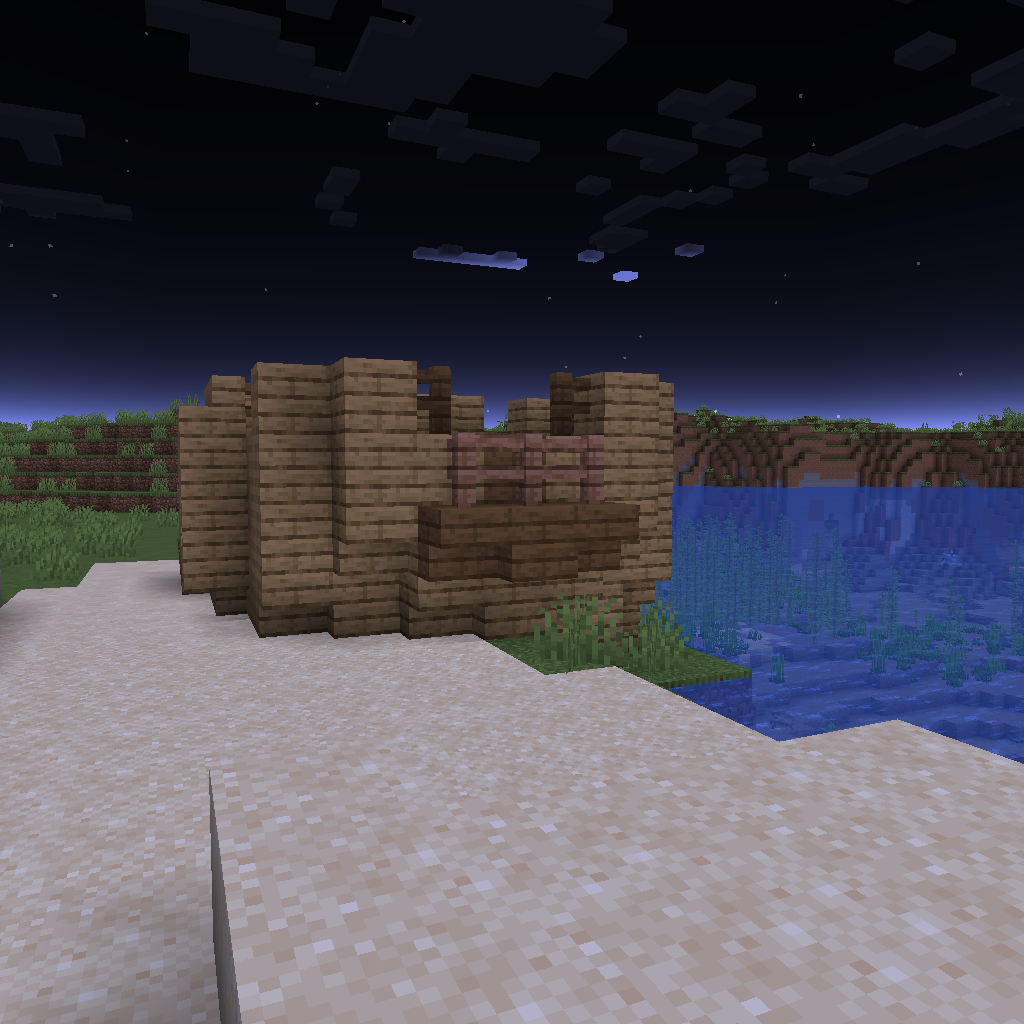
beached shipwreck